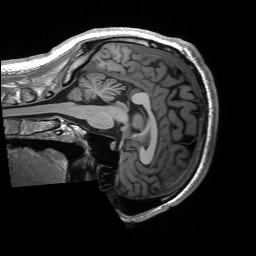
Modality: T1w
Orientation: sagittal
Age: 23
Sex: male
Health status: healthy
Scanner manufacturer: siemens
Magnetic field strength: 3 T
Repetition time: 2.53 s
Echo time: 0.00227 s